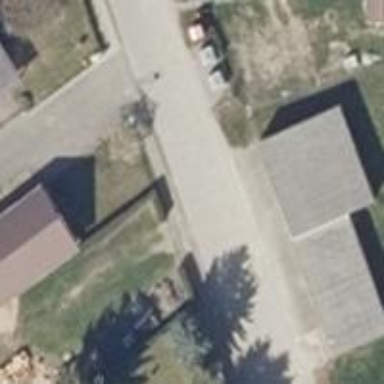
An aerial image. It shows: Residential road with concrete plates surface. There is sidewalk on the left.